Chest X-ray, PA view. Patient: 67 years old, sex F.
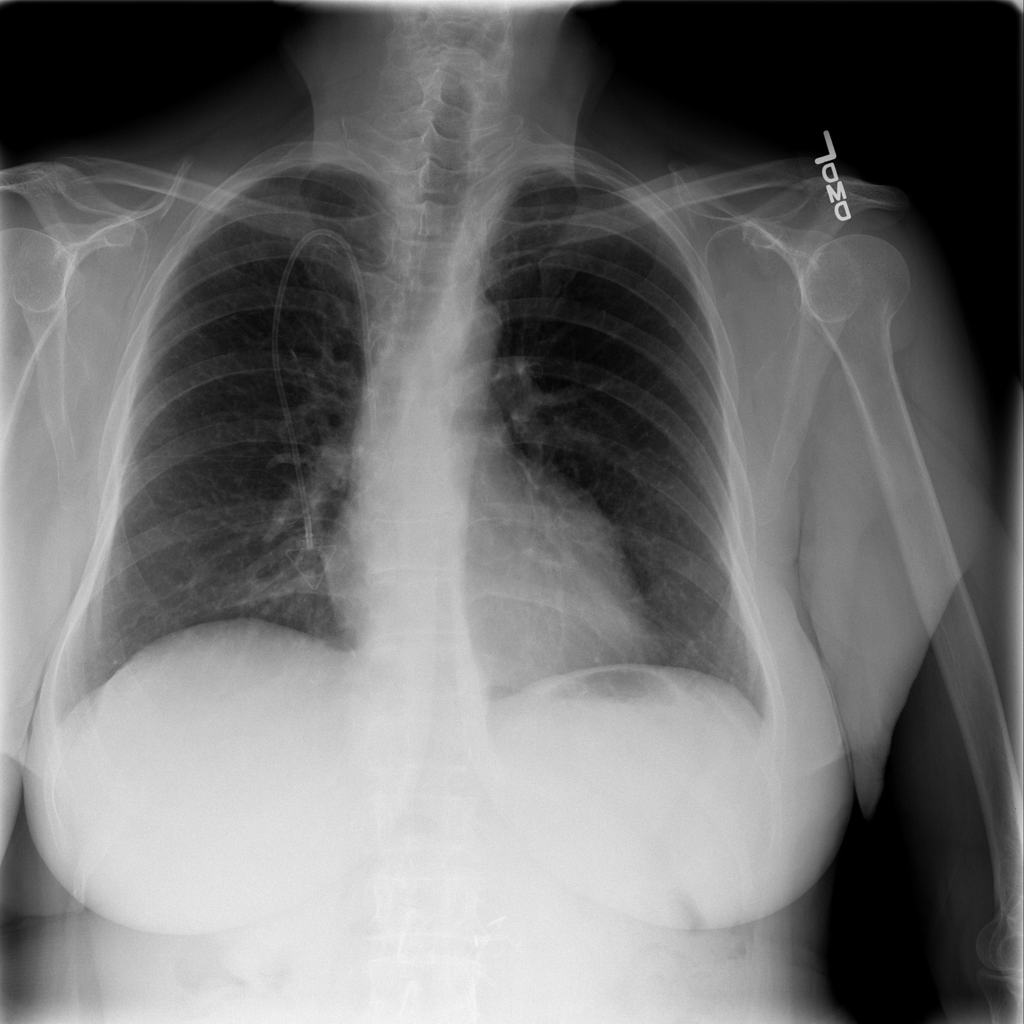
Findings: No Finding